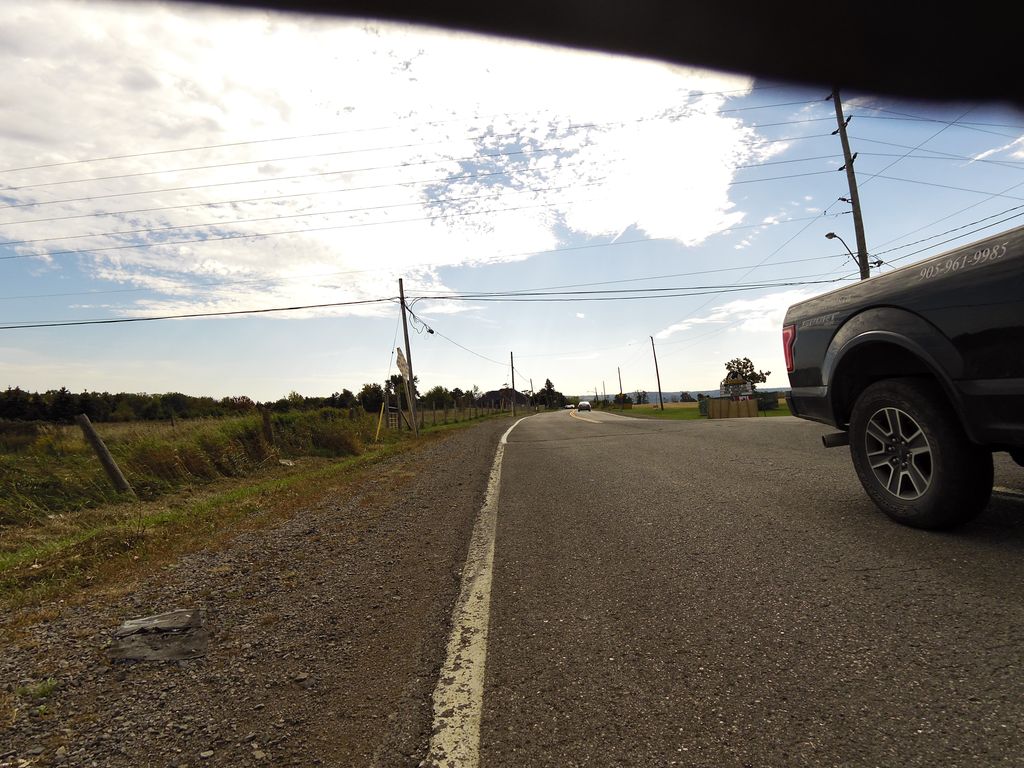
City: hamilton